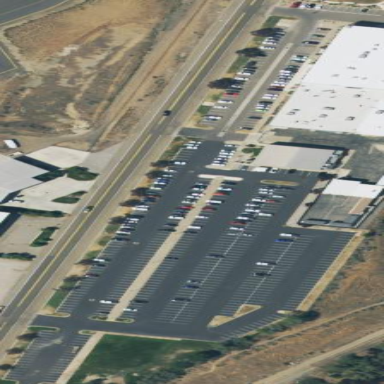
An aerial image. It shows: Parking area.